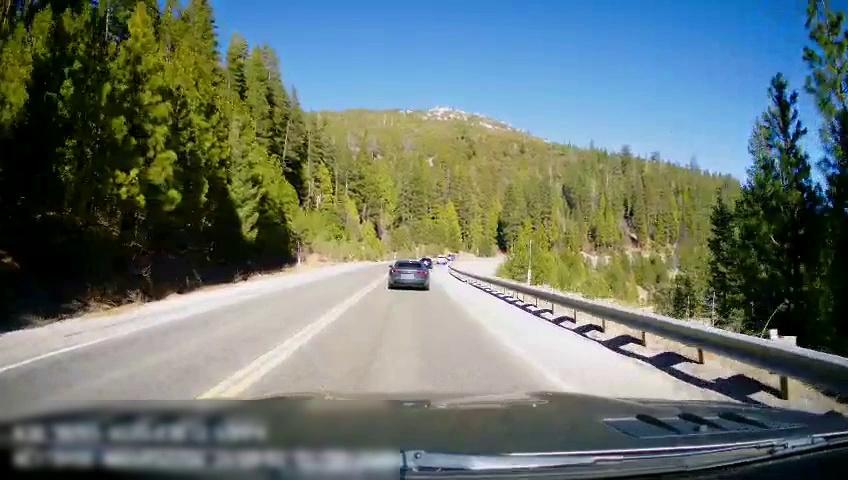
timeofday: Day
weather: Sunny
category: Drivable Space
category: Vehicles | Car
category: Vehicles | Car
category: Vehicles | Car
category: Lanes | Opposite Lane
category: Lanes | Current Lane
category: Lanes | Opposite Lane
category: Lanes | Current Lane